Question: I want to be notified when the user cleared the noficiation bar (clicked on "clear" button).
i mean to that button:

Is there a way to do that? by broadcast or something?
thanks in advance
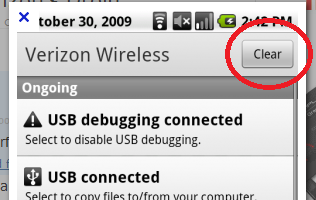
Answer: For your own notifications, use <URL> to specify a 'PendingIntent' to be executed when the user clears your notification.
However, you cannot find out whether that button has been pressed in general, for other notifications than your own.